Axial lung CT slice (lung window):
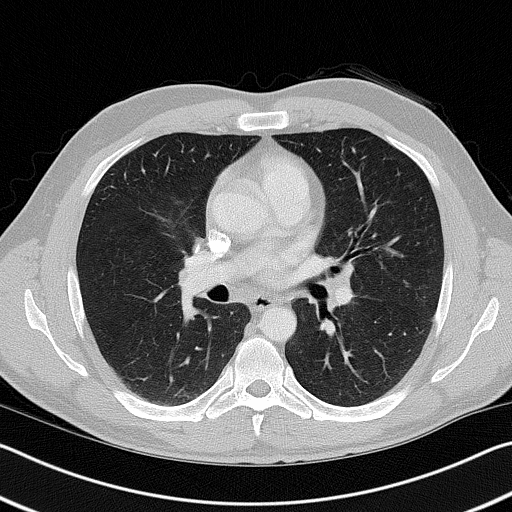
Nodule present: no